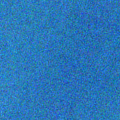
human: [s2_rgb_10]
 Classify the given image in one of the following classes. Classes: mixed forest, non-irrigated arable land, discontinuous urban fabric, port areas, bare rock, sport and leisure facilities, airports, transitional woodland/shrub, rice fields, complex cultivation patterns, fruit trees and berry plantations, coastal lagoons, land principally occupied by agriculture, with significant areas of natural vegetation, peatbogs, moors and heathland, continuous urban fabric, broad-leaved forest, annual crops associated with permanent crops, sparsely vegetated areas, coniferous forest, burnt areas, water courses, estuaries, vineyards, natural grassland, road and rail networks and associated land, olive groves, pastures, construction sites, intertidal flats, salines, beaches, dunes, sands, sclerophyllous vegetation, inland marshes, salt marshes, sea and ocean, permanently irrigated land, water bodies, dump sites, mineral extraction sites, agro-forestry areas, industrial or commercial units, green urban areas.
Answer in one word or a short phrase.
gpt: sea and ocean